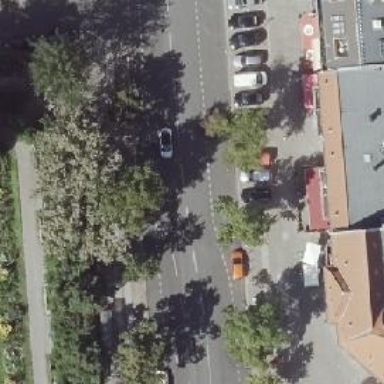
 and lanes for cycling on both sides. There is parking on the left side of the road at the kerb."